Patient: sex F, age 19
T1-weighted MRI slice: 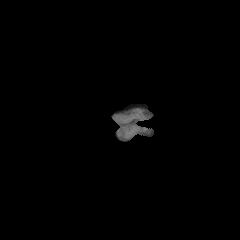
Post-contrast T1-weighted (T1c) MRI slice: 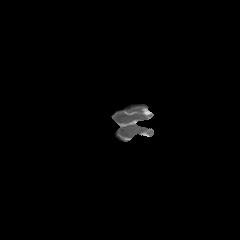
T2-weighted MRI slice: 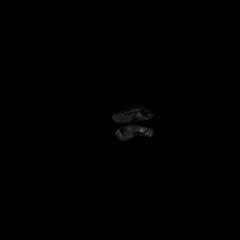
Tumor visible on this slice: no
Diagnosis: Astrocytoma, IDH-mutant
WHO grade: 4